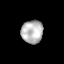
Tissue: prostate
Cell type: T cells
Senescence score: 0.3146
Nuclear area (px): 485
Mean DAPI intensity: 184.823